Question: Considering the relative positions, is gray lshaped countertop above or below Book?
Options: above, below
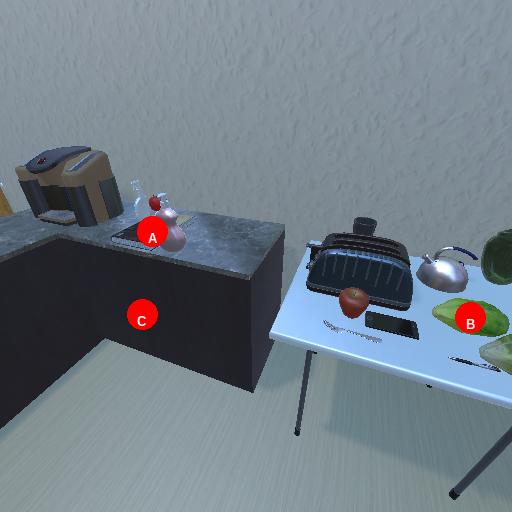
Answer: above